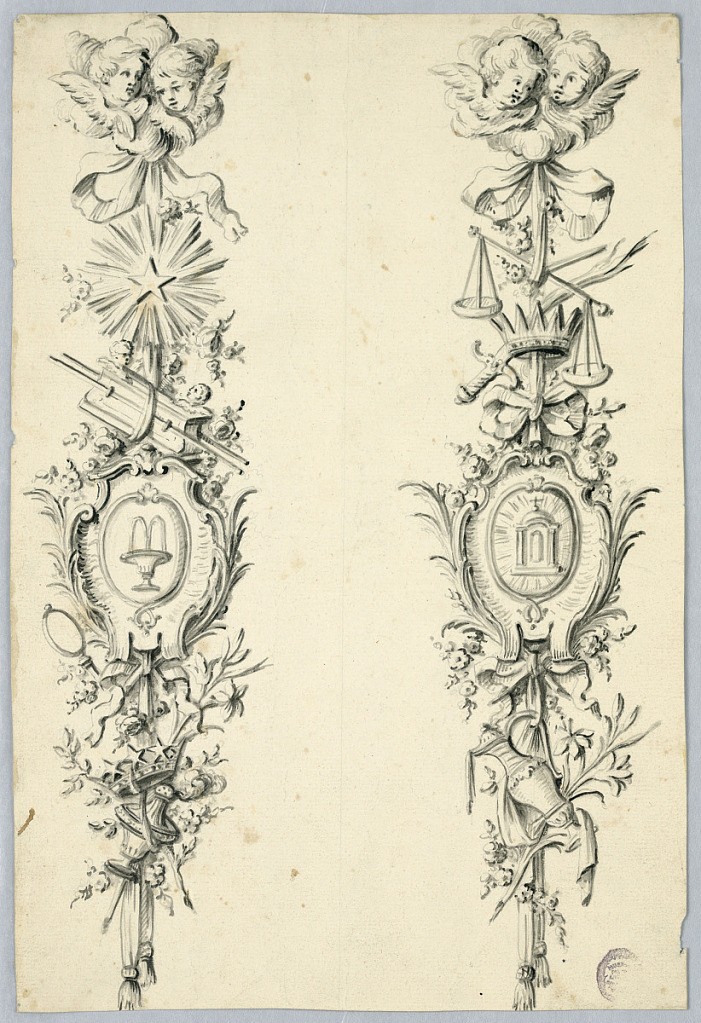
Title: Design for Two Trophies Referring to the Virgin
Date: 1750–1780
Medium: Graphite, brush and Chinese black on paper
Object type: Drawing
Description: The trophies are suspended from clouds with pairs of cherubim. In the center are escutcheons with the fountain and the tabernacle, respectively. The left one includes furthermore: the star, the Ark of the Covenant, the looking glass, a star crown, a censer, a lily spray. The right one includes: a paif of scales and a sword, a cross, a pitcher, a lily spray.